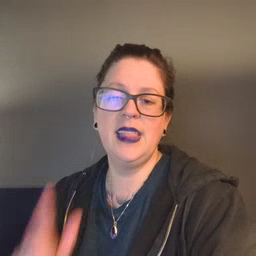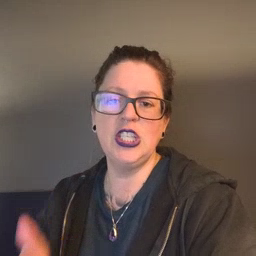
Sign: later